Interaction volume radius: 5 \u00c5
Interaction volume height: 10 \u00c5
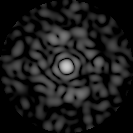
Disorder parameter: 0.7853